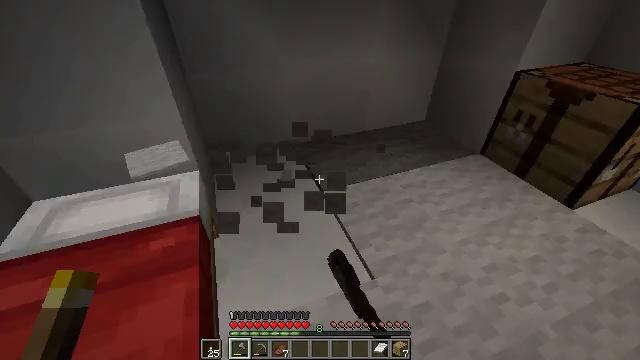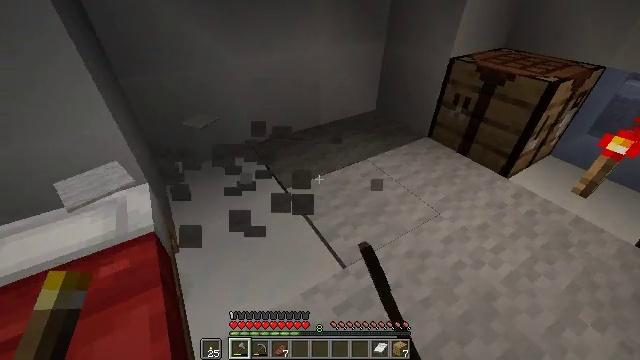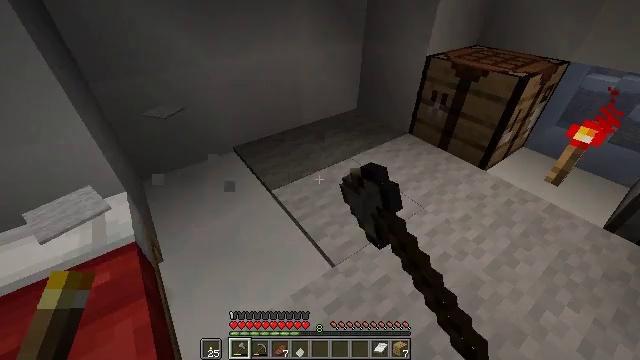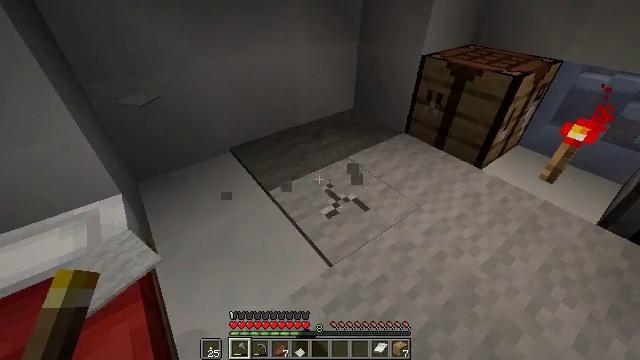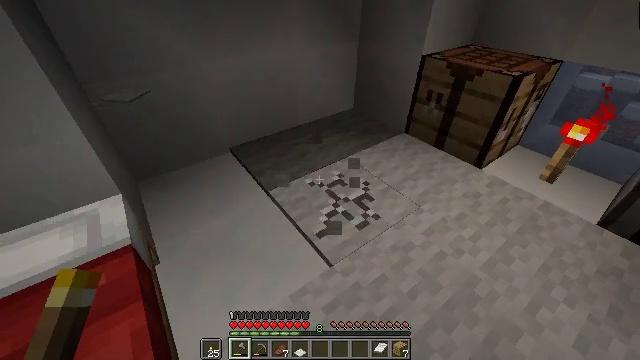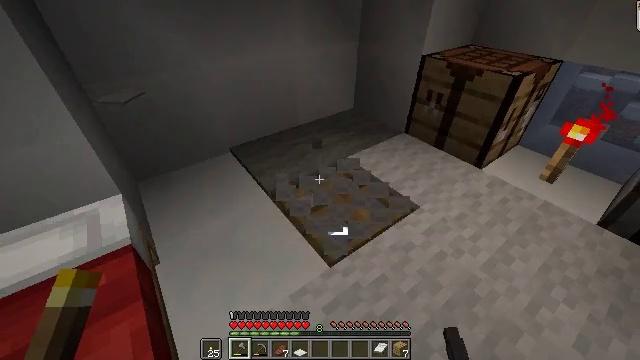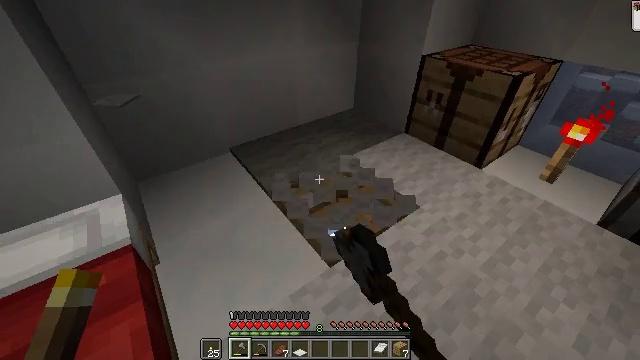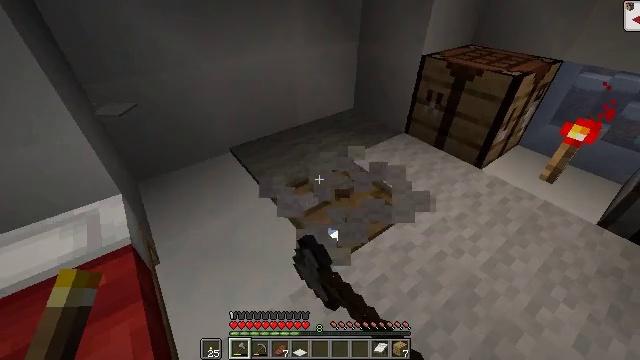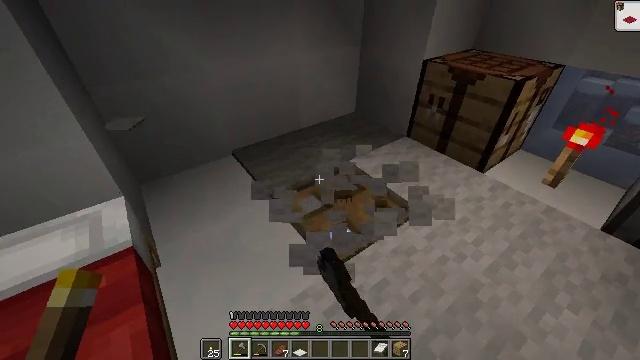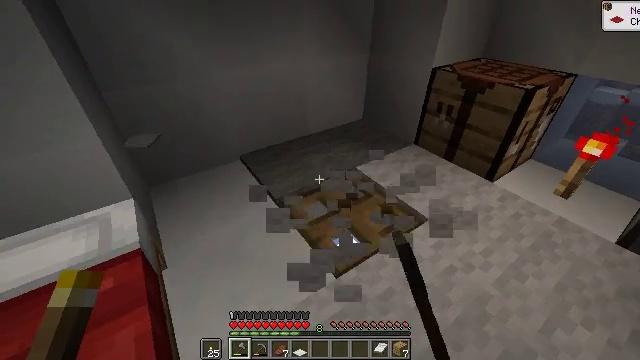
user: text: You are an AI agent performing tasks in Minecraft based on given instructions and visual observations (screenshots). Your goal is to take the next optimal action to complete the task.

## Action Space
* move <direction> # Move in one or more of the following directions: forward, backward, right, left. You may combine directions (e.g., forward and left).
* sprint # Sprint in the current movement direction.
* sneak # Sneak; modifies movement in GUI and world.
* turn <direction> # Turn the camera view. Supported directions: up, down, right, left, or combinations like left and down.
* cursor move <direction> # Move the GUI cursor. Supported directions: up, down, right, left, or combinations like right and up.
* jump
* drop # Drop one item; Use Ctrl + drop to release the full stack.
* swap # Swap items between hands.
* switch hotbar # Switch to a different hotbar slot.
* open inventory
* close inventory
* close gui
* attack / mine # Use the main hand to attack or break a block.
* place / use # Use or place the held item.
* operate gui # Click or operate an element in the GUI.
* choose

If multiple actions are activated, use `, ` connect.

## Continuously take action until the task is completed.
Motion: motion action
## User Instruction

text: Mine the white carpet.
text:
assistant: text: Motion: turn right, attack / mine
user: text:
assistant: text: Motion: turn right, attack / mine
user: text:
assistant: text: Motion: attack / mine
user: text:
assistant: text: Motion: attack / mine
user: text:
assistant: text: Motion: attack / mine
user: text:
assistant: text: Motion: attack / mine
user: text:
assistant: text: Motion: attack / mine
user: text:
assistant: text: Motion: attack / mine
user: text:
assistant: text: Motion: turn left and up, attack / mine
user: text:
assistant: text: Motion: attack / mine